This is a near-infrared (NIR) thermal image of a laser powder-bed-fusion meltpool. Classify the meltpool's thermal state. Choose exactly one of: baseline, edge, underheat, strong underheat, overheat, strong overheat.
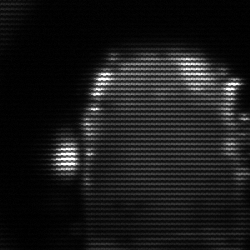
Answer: baseline